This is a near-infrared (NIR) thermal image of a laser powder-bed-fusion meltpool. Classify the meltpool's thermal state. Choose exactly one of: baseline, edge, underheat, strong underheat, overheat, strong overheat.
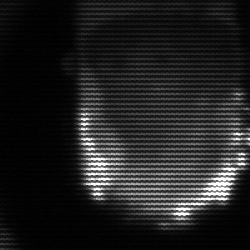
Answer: baseline